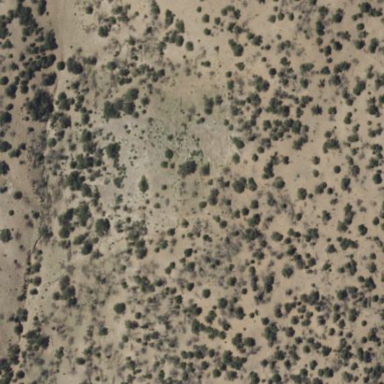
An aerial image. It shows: Patch of scrub vegetation.